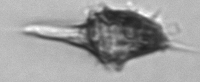
Label: Amylax